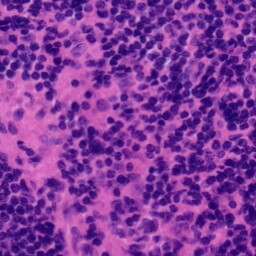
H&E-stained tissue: Tonsil